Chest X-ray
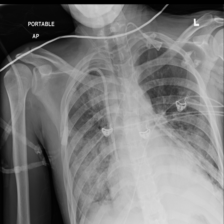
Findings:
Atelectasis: negative
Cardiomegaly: negative
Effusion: negative
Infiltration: negative
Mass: negative
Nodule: negative
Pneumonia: negative
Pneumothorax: negative
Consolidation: negative
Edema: positive
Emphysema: negative
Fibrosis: negative
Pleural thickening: negative
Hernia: negative